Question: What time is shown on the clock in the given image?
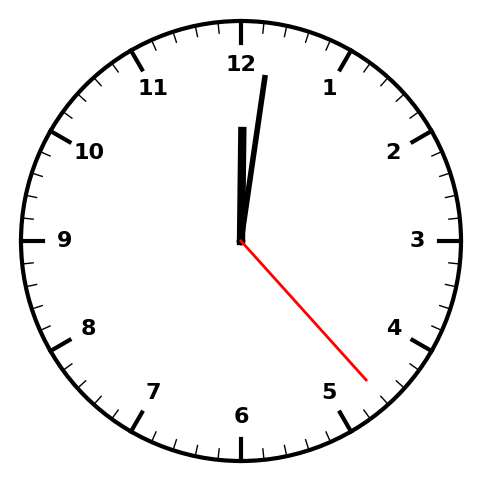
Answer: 12:01:23